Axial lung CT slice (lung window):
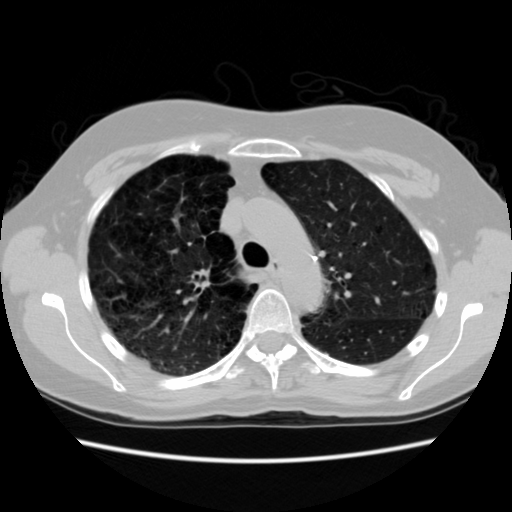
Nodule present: no